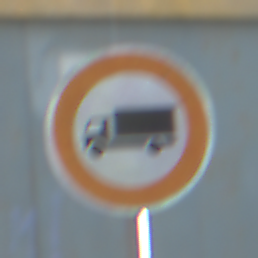
Verkehrszeichen: VerbotFuerKraftfahrzeugeUeberDreiKommaFuenfTonnen
Umgebung: Outdoor, Suburban
Tageszeit: MorningAfternoon
Wetter: Clear
Licht: Natural
Jahreszeit: NotSpecified
Kontrast: HighContrast